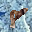
Label: 8